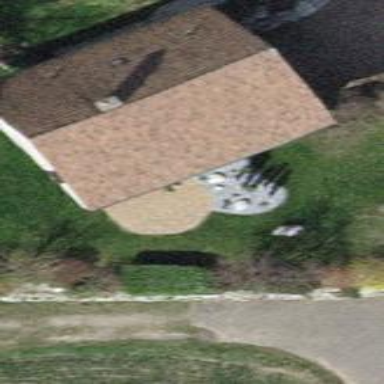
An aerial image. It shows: Detached building with gabled roof.